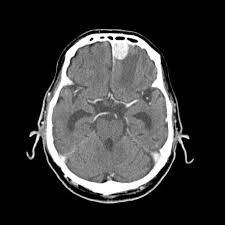
Label: meningioma